Question: I have a table with the following attributes
'''
<table class="table table-bordered" id="usersdisplaytable">
<tbody>
<tr>
<th>Object Name</th>
<th>Read</th>
<th>Write</th>
<th>Update</th>
<th>Delete</th>
<th>Action</th>
</tr>
<tr *ngFor="let items of accessLists; let i = index" [attr.id]="i">
<td>
{{items.Object_Name}}
</td>
<td>
<input type="checkbox" [disabled]="disableread">
</td>
<td>
<input type="checkbox" [disabled]="disablewrite">
</td>
<td>
<input type="checkbox" [disabled]="disableupdate">
</td>
<td>
<input type="checkbox" [disabled]="disabledelete">
</td>
<td>
<button type="button" class="btn btn-primary btn-sm" (click)="UpdateAccess(items,$event)">
{{buttonName}}
</button>
</td>
</tr>
</tbody>
</table>
'''
I want to enable and disable the checkbox of a particular row when I click the button.

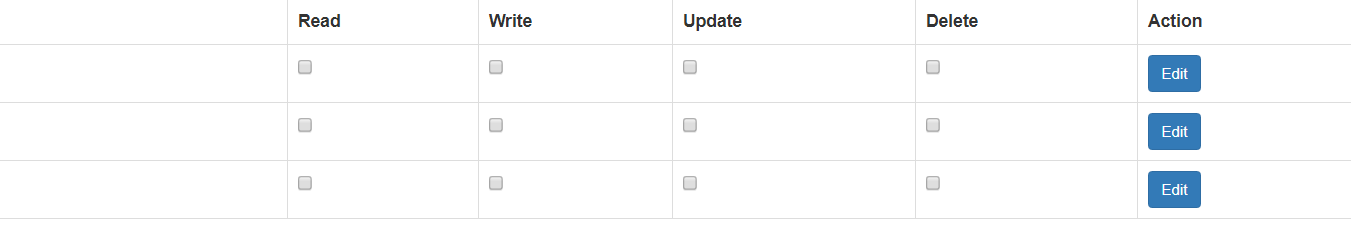
Answer: By using the same variable for 'disableread' on the entire table especially with *ngFor. You'll end up disabling/enabling all the checkboxes.
The quickest fix here would be to create an array of your disables with the same length as your data.
'''
class Component {
disableread: boolean[] = [];
data = ["hello","hi","aloha","sayonara"]
constructor() {
// lets assume disableread is initially false
for(let i = 0; i < this.data.length; i++) {
this.disableread[i] = false;
}
}
UpdateUIToggle(index) {
this.disableread[index] = !this.disableread[index]
}
}
'''
And then on your html
'''
<tbody>
<tr *ngFor="let d of data; let i = index">
<td>{{d}}</td>
<td><input type="checkbox" [disabled]="disableread[i]"></td>
<td>
<button (click)="UpdateUIToggle(i)">Toggle</button>
</td>
</tr>
</tbody>
'''